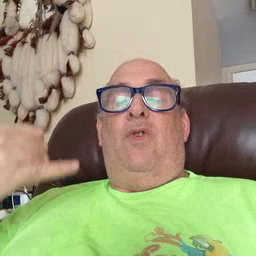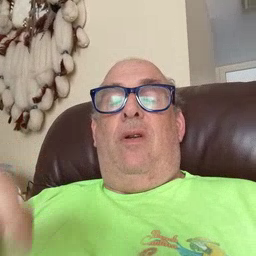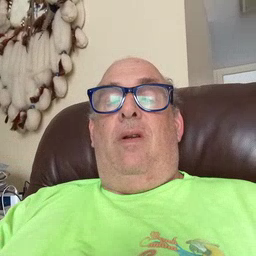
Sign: jeans